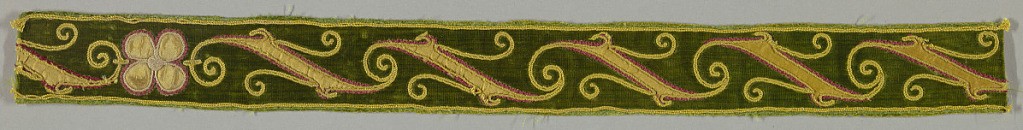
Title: Band
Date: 17th century
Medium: silk Technique: appliqué
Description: Narrow band with yellow leaves on red ground.